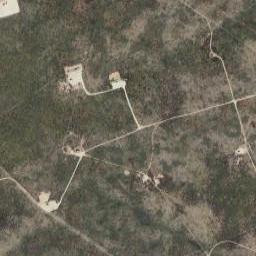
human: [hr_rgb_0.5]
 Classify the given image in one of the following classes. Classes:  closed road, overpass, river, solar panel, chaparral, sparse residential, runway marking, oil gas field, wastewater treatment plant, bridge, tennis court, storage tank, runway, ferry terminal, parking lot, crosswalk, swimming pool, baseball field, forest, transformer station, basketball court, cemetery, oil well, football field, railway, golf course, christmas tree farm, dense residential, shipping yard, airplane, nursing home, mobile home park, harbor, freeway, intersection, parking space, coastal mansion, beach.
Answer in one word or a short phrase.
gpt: oil gas field